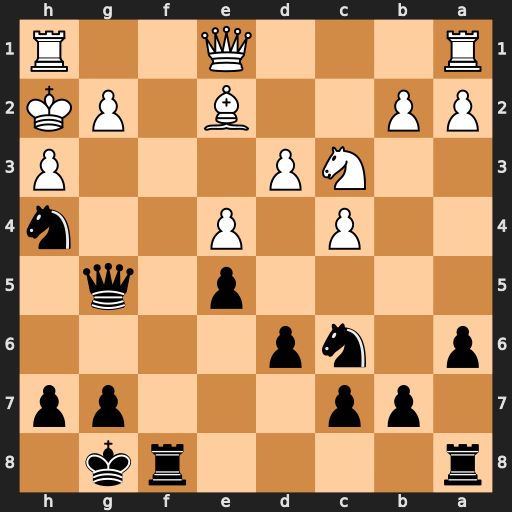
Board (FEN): r4rk1/1pp3pp/p1np4/4p1q1/2P1P2n/2NP3P/PP2B1PK/R3Q2R
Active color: b
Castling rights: -
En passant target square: -
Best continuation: Qxg2#